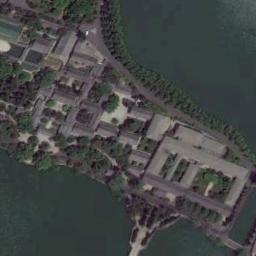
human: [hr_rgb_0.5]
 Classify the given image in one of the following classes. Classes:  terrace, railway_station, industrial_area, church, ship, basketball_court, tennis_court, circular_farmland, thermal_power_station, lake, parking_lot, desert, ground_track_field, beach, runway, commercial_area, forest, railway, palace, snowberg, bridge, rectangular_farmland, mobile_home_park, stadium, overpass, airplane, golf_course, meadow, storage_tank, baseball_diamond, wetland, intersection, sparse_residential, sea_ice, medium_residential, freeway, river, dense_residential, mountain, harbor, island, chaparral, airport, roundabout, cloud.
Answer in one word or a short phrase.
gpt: palace